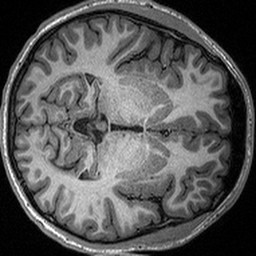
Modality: T1w
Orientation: axial
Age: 18
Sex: male